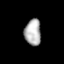
Tissue: prostate
Cell type: Myeloid cells
Senescence score: 0.2351
Nuclear area (px): 424
Mean DAPI intensity: 175.573